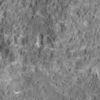
Label: not_dusty